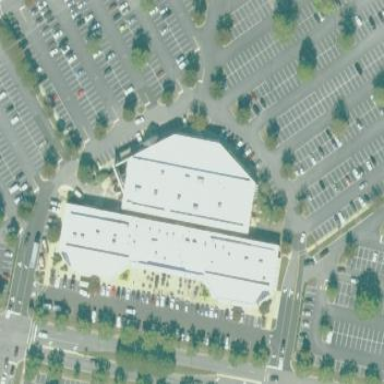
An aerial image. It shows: Commercial building used for retail purposes.